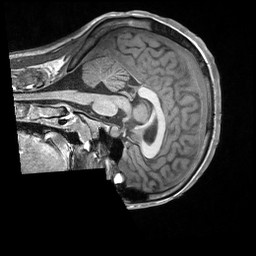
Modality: T1w
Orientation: sagittal
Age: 19
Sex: male
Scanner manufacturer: siemens
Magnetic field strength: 3 T
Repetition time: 1.9 s
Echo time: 0.00226 s